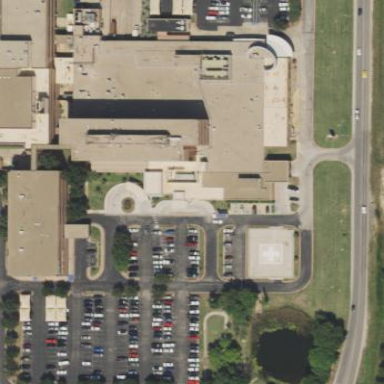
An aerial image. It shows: Healthcare facility identified as hospital.